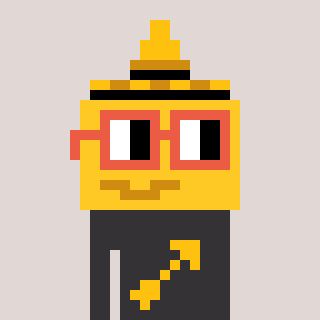
a pixel art character with square orange glasses, a mustard-shaped head and a grayscale-colored body on a warm background